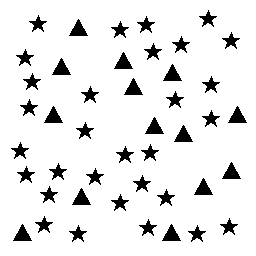
Squares: 0
Triangles: 14
Stars: 30
Total shapes: 44